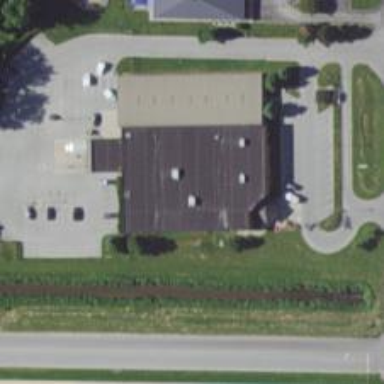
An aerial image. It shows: Post office.